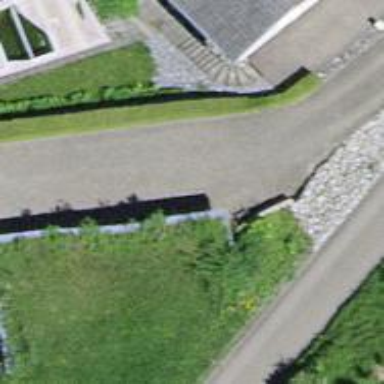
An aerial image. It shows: Driveway.